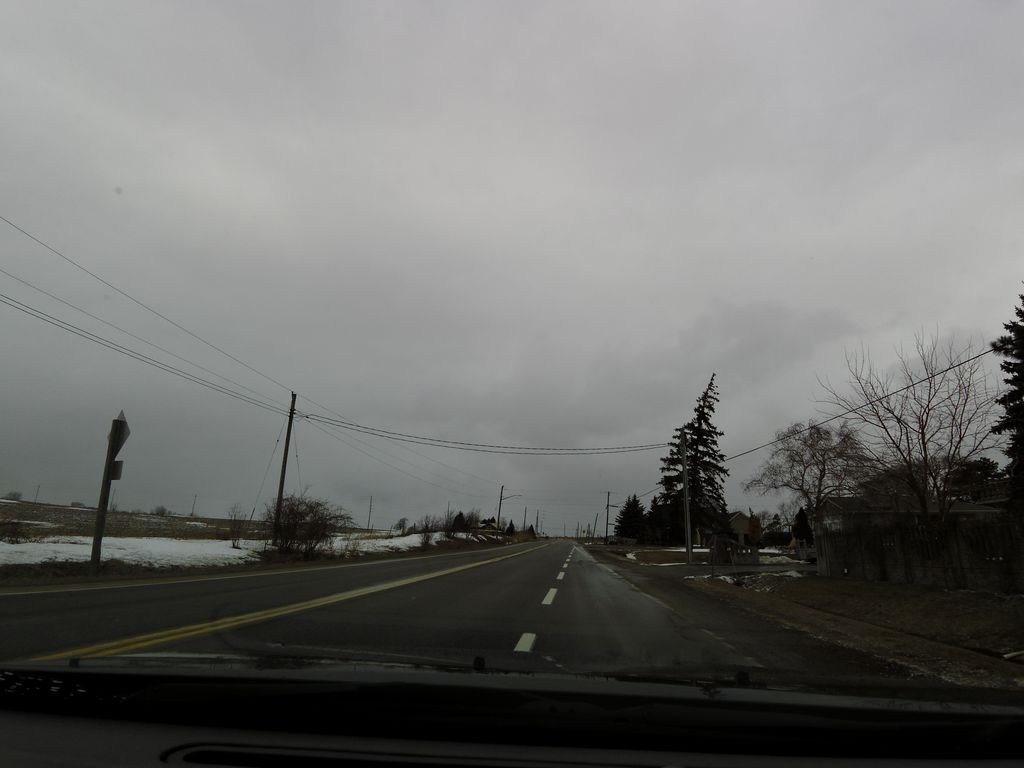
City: hamilton